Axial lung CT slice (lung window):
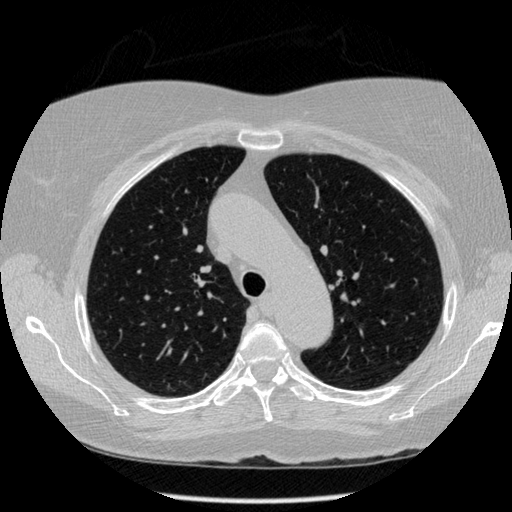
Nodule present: no